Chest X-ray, PA view. Patient: 63 years old, sex F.
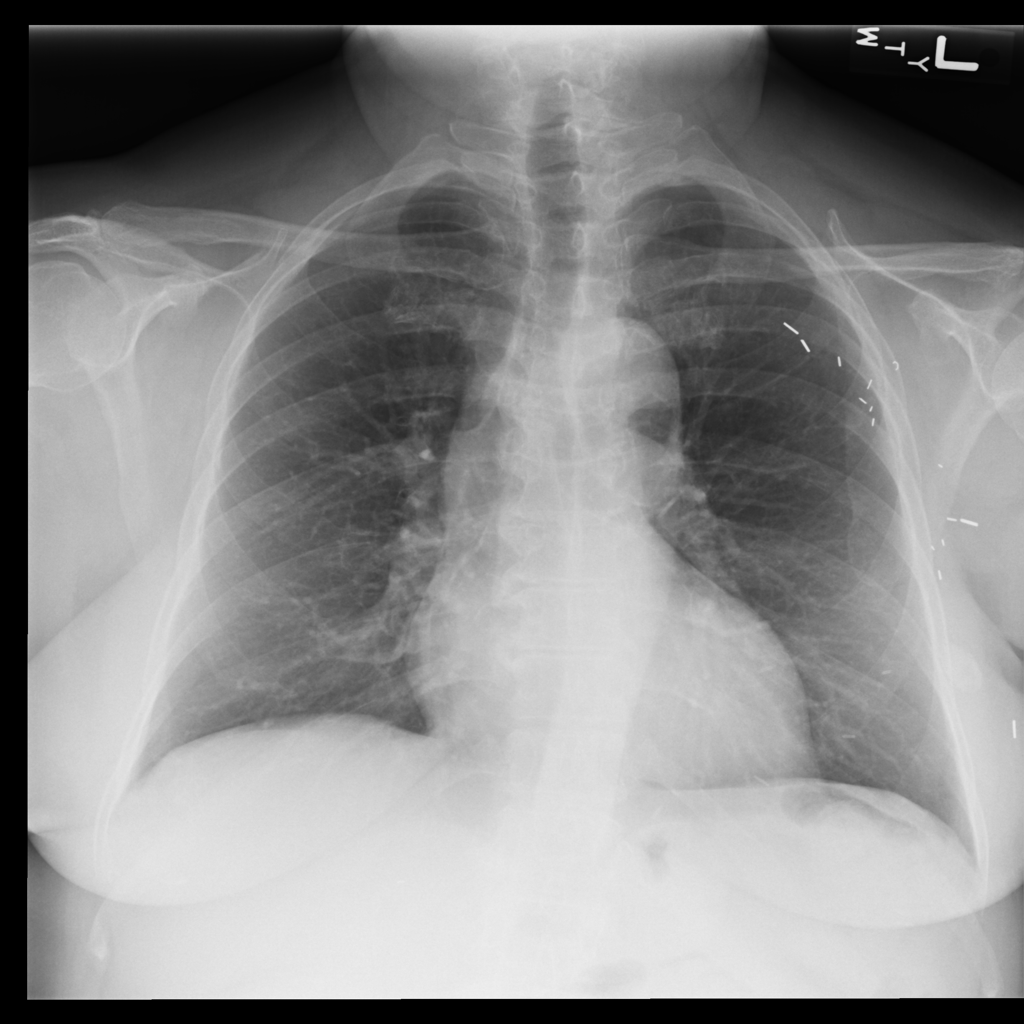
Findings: No Finding